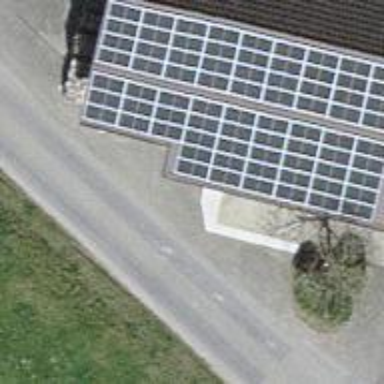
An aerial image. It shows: Solar power generator using photovoltaic method with solar photovoltaic panel types.